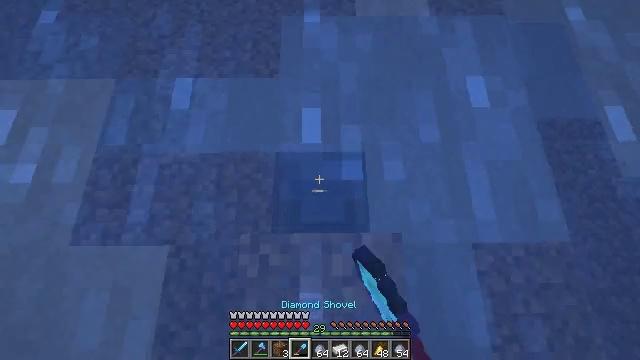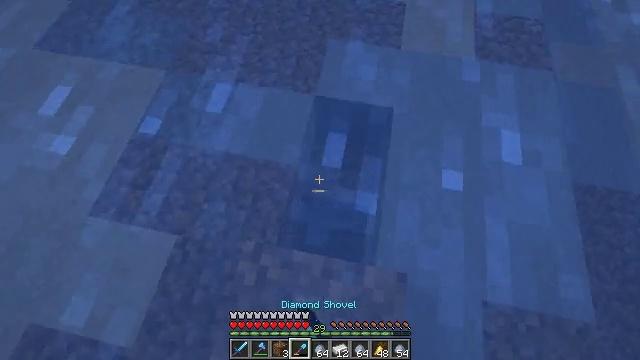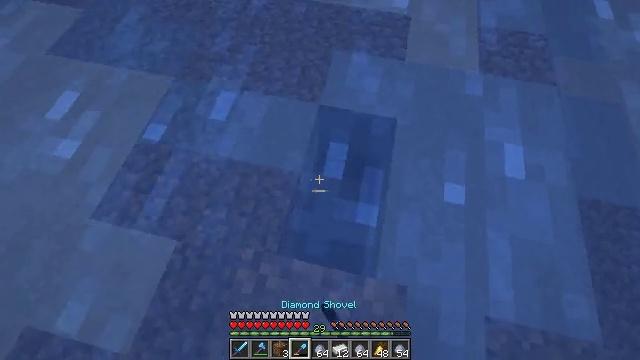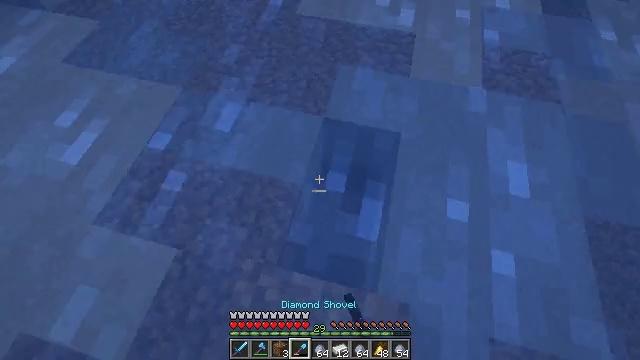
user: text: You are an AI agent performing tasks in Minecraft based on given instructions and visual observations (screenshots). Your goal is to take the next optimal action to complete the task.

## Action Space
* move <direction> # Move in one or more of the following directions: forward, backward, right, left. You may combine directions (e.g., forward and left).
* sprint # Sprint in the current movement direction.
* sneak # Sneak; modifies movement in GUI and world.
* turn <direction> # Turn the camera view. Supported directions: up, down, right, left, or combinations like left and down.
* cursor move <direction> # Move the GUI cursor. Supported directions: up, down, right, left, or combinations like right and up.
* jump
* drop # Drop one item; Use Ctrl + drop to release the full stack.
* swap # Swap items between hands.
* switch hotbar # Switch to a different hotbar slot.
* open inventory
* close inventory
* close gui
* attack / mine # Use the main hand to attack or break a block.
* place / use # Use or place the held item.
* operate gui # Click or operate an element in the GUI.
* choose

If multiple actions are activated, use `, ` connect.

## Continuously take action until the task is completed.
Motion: motion action
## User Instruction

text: Mine the clay from the riverbed.
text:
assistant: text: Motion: turn left and up, attack / mine
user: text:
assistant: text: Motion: turn left and up, attack / mine
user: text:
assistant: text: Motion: turn left and up, attack / mine
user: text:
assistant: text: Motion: attack / mine